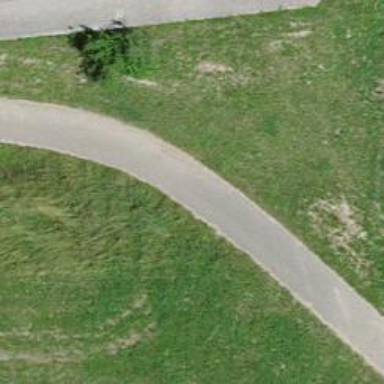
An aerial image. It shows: Unpaved track with grade1 track type.